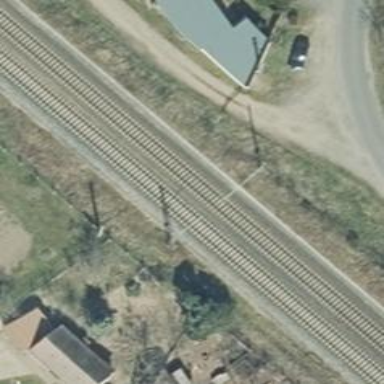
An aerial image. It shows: Milestone along the railway track with catenary mast.